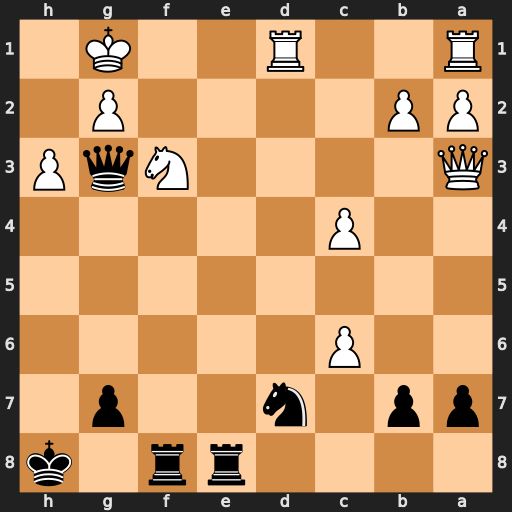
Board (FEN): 4rr1k/pp1n2p1/2P5/8/2P5/Q4NqP/PP4P1/R2R2K1
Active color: b
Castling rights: -
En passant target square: -
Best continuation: Re2 Nh4 Qxh4